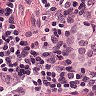
Metastatic tissue present: no